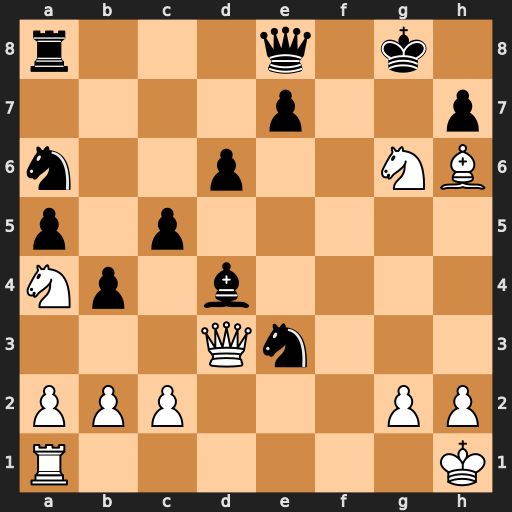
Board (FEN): r3q1k1/4p2p/n2p2NB/p1p5/Np1b4/3Qn3/PPP3PP/R6K
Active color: w
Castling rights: -
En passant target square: -
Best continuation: Nf8 Qf7 Bxe3 Rxf8 Bxd4 cxd4 Qxa6